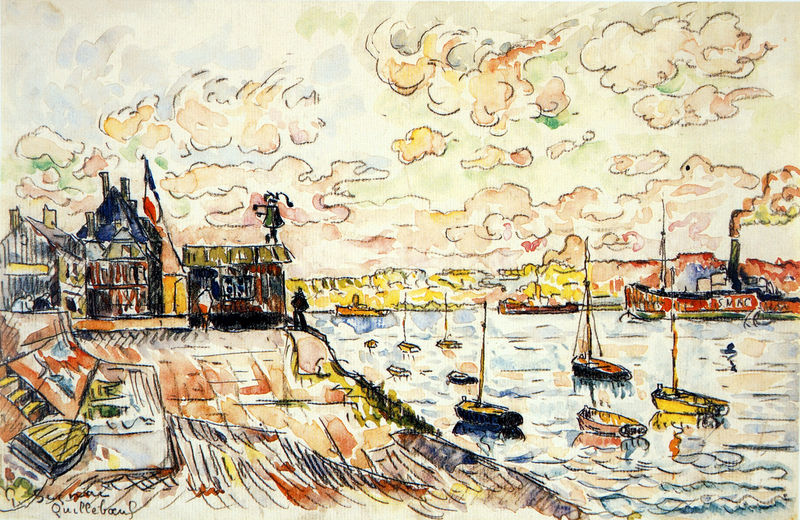
Titel: Quilleboeuf
Künstler: Paul Signac
Standort: New York (New York)
Institution: The Metropolitan Museum of Art
Schlagwörter: blau, himmel, meer, wasser, weiß, wolken, aquarell, fluss, gelb, grün, impressionismus, landschaft, see, stadt, ufer, abend, bunt, fenster, frankreich, grau, licht, schwarz, skizze, zeichnung, dach, gebäude, haus, rot, signatur, horizont, häuser, spiegelung, qualm, rauch, kind, rosa, boot, boote, kamin, schornstein, himmelblau, küste, schiff, schiffe, schrift, segel, segelschiffe, strand, wellen, papier, ansicht, fahnen, fassade, ort, fahne, flagge, mast, trikolore, dorf, dächer, schornsteine, grafik, graphik, violett, linien, schlot, van gogh, hafen, masten, quai, dampfer, dampfschiff, seestück, steg, abendrot, abendstimmung, bucht, segelboote, laviert, tusche, wasserfarben, scheune, schraffur, filzstift, wässrig, kunst, glocke, ankern, seurat, signac, fröhlich, marine, gewölk, handschrift, mittelmeer, nationalfeiertag, georges seurat, hafenstadt, dampfschiffe, bleu blan rouge, bleu blanc rouge, dänemark, fischerhafen von, hafen von, zeichnung mischtechnik, seefluss, quilleboeuf, hafen mit booten